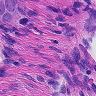
Metastatic tissue present: yes